Chest X-ray:
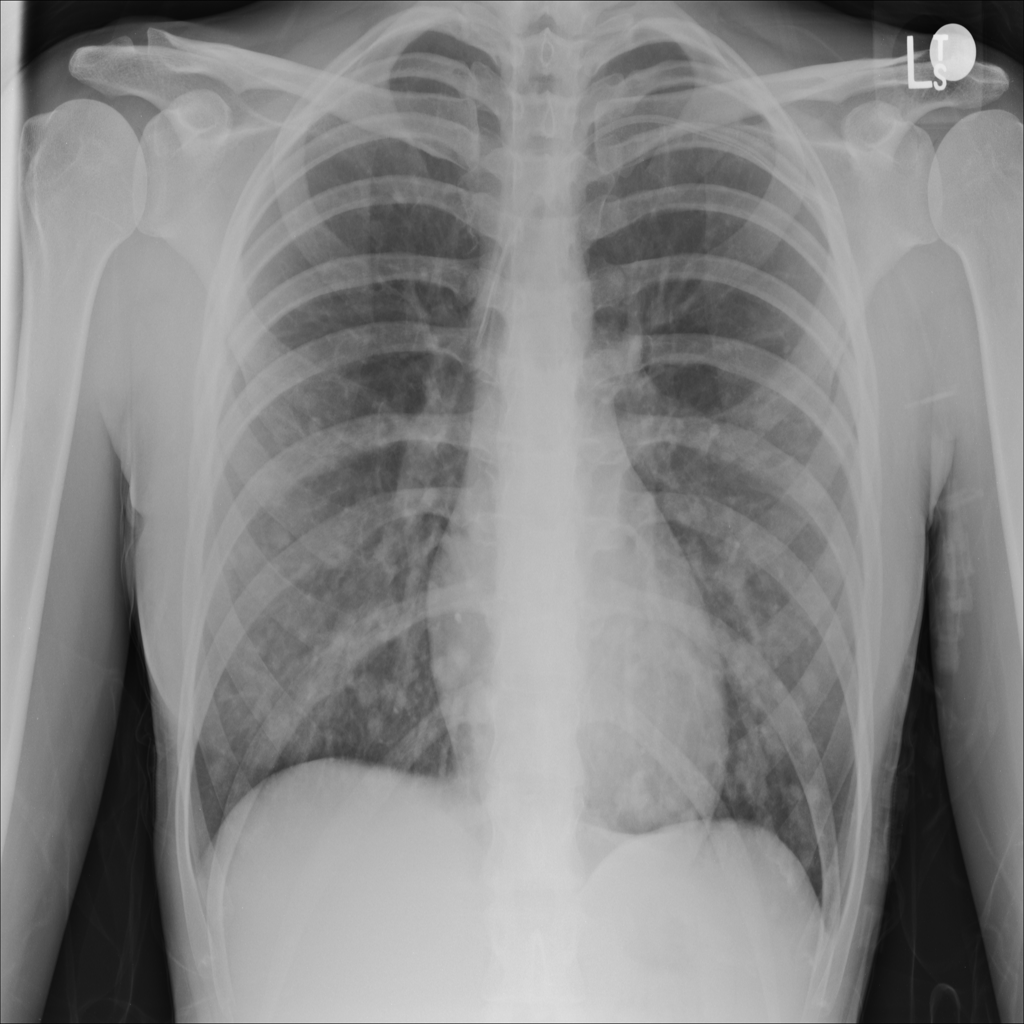
Findings: Diffuse Nodule
No abnormal finding: no